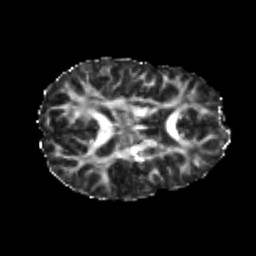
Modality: FA
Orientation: axial
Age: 21
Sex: male
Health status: healthy
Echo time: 0.074 s